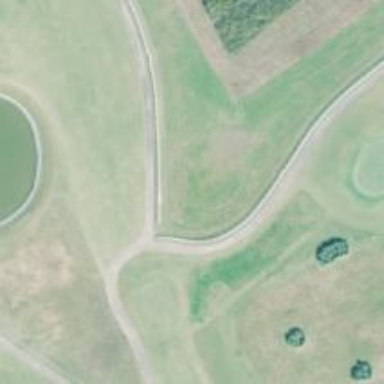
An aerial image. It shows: Path for golf carts.